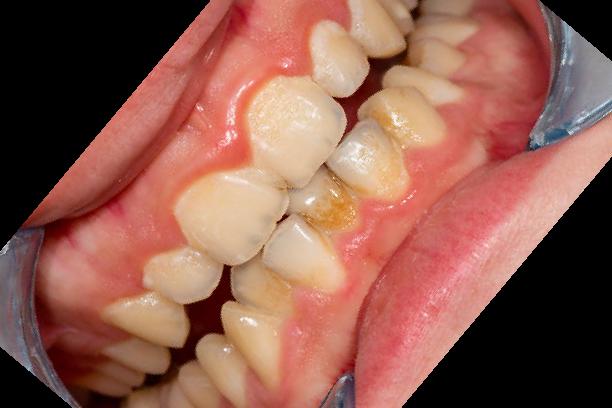
Condition: Gingivitis